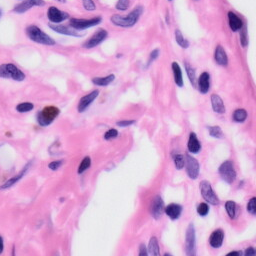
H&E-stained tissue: Skin